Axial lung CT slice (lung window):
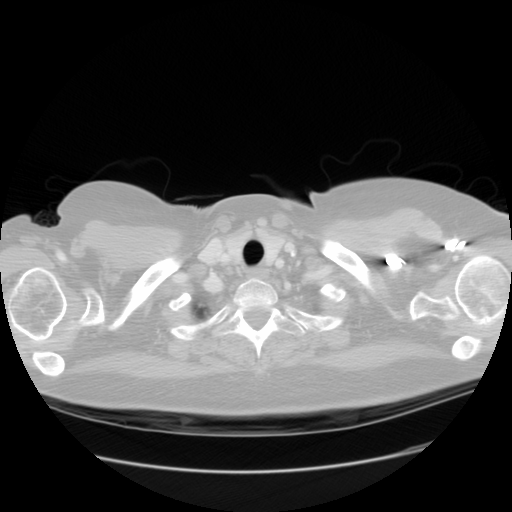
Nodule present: no